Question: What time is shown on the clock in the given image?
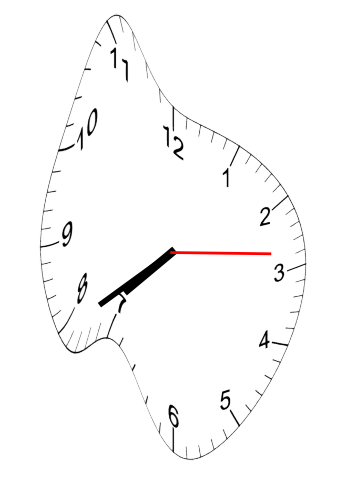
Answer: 07:39:14